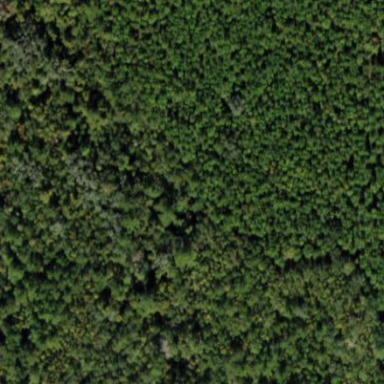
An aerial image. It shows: Forest dominated by needle-leaved trees.